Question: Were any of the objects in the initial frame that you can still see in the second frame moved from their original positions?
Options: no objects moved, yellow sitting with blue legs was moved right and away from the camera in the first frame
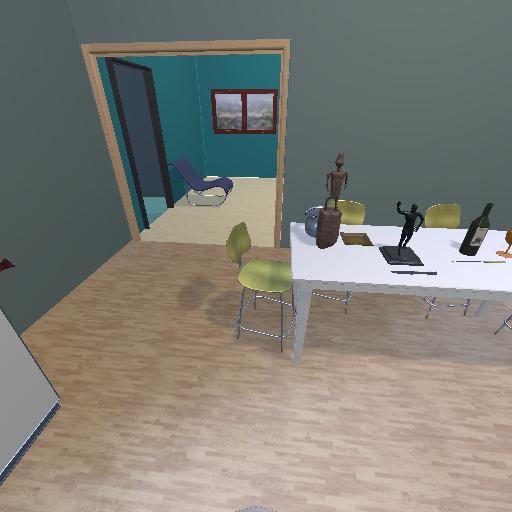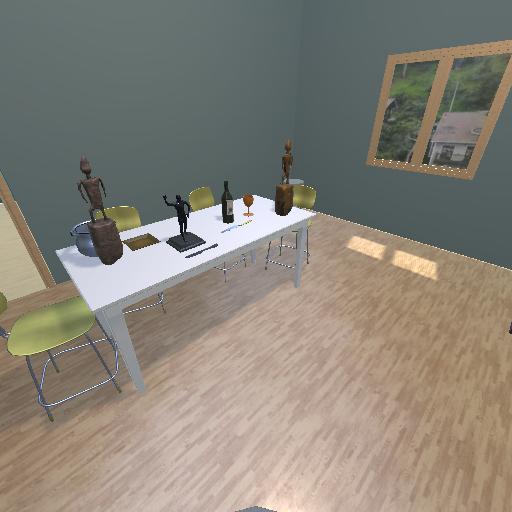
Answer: no objects moved